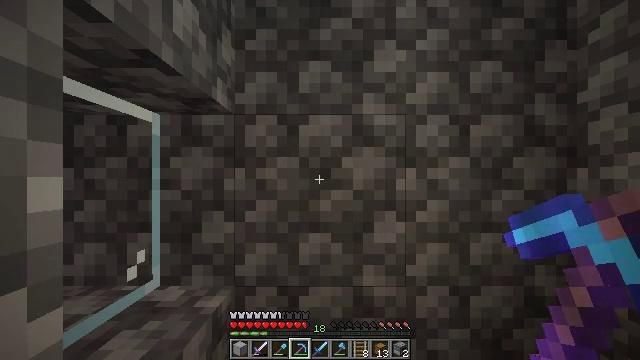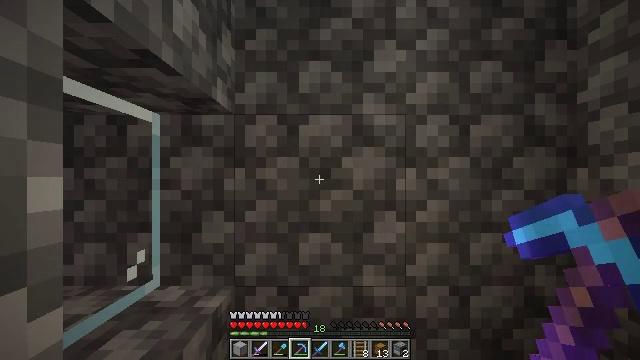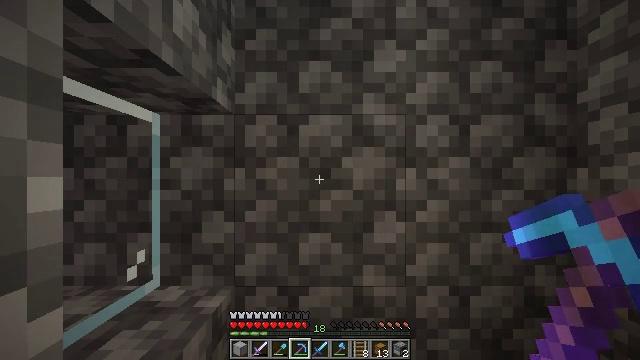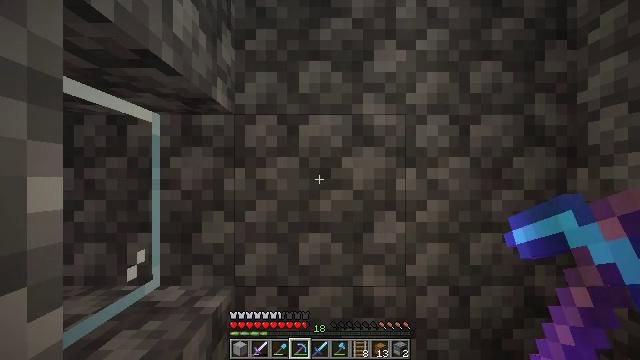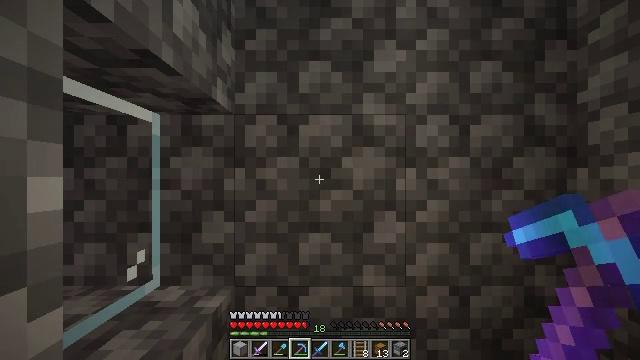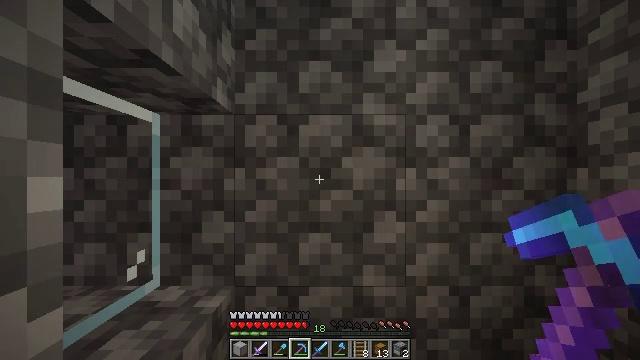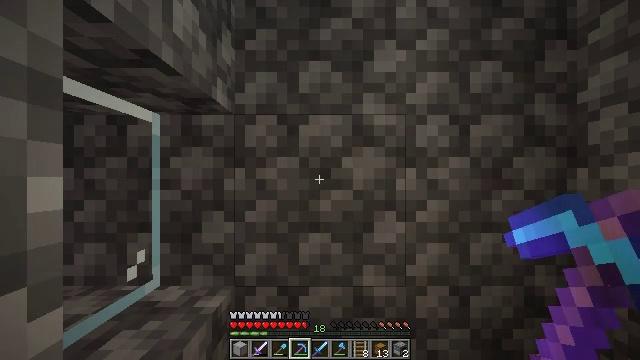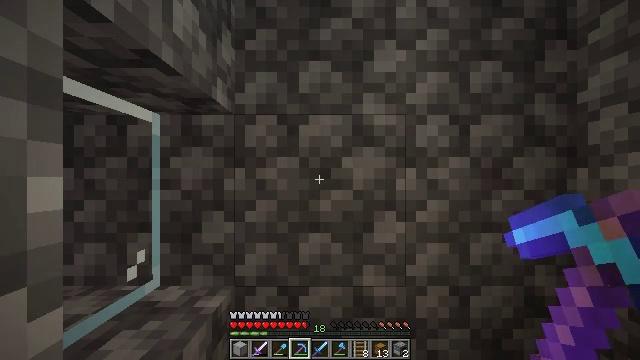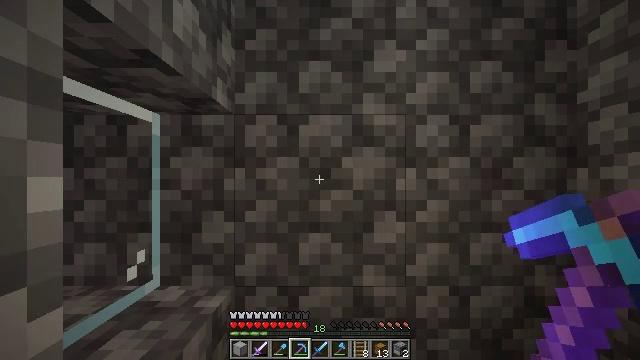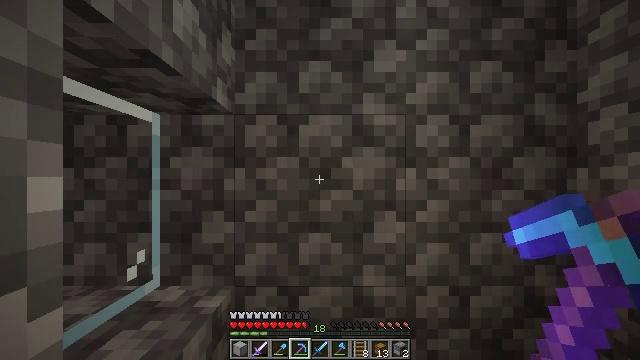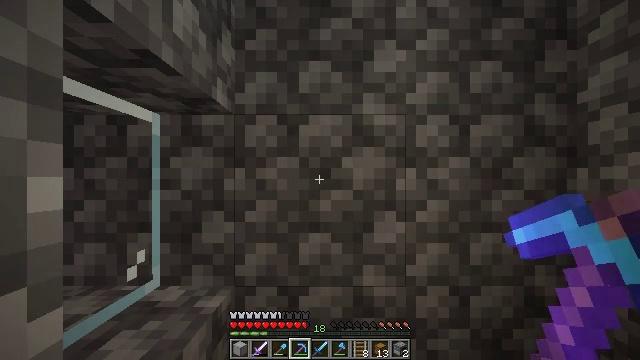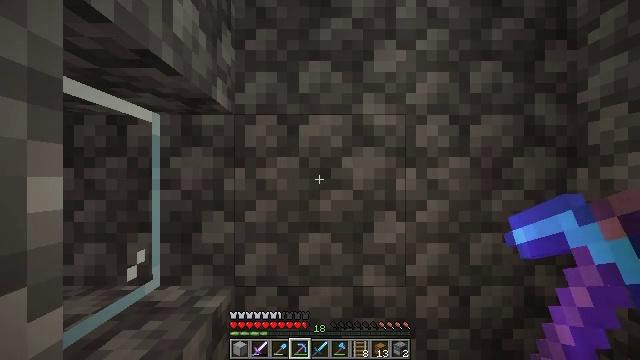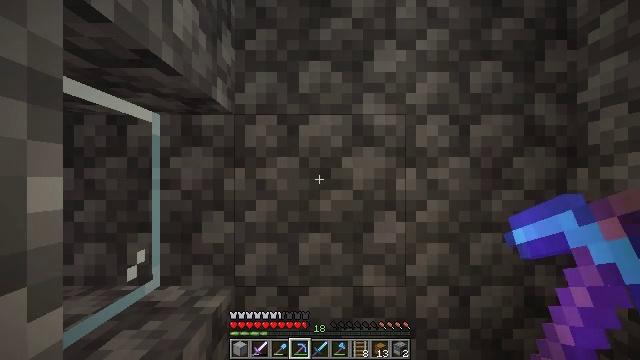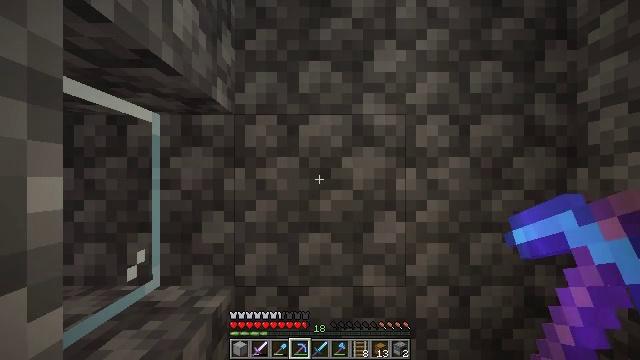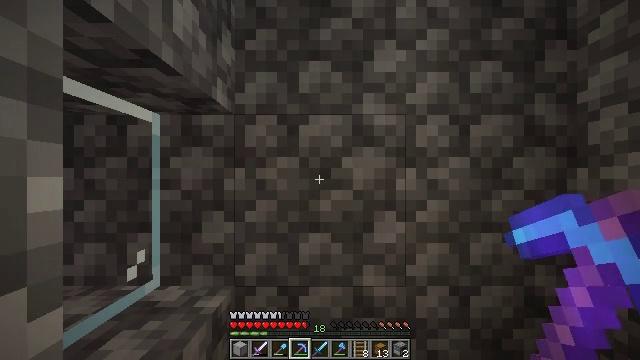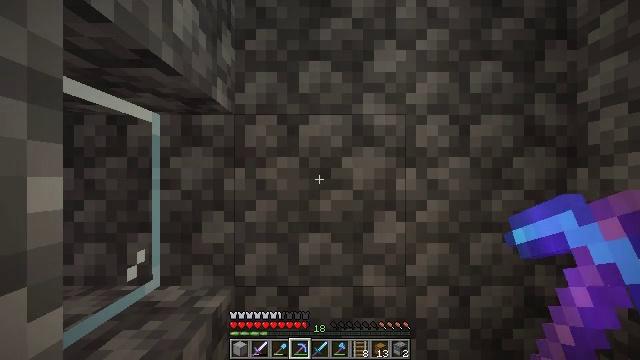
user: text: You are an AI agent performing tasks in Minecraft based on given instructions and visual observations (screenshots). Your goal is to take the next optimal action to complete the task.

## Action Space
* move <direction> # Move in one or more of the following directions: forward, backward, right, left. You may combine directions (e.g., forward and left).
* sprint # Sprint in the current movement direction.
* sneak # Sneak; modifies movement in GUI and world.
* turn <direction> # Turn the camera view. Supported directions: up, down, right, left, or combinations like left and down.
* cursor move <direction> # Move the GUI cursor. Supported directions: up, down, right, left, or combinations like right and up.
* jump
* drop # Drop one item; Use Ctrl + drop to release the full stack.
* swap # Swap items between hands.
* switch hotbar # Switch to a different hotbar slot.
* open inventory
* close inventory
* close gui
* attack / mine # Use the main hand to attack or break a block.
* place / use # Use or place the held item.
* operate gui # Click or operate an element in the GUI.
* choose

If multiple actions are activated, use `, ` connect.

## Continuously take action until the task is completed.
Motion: motion action
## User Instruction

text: Attack the smooth stone block to break it.
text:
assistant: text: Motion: no_op
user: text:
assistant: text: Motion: no_op
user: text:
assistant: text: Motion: no_op
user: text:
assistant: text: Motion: no_op
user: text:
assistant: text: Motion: no_op
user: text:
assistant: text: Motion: no_op
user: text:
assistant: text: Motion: no_op
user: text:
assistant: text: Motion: no_op
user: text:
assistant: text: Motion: no_op
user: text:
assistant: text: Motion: no_op
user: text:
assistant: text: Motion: no_op
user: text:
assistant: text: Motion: no_op
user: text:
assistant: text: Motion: no_op
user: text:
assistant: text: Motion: no_op
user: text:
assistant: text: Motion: no_op
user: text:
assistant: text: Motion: no_op
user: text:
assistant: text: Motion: no_op
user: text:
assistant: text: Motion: no_op
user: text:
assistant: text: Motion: no_op
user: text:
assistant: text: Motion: no_op
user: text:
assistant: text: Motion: no_op
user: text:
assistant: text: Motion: no_op
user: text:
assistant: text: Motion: no_op
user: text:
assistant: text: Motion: no_op
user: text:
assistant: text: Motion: no_op
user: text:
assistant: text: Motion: no_op
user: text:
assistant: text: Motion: no_op
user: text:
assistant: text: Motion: no_op
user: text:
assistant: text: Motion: no_op
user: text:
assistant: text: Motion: no_op